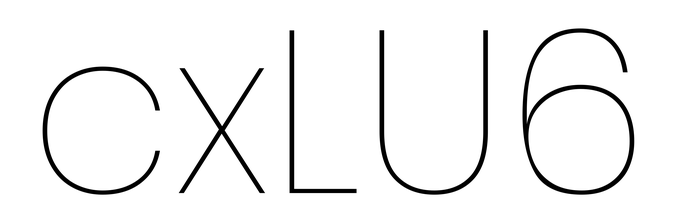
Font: Poppins-Thin